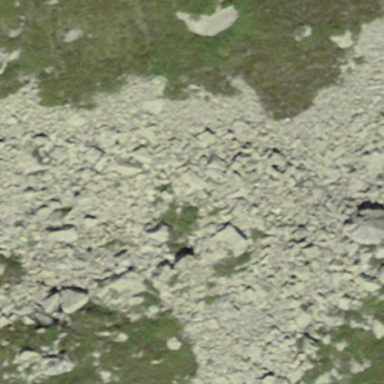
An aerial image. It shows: Scree landscape.